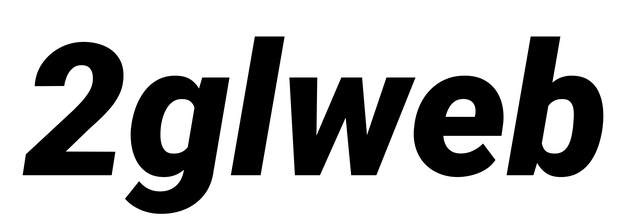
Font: Roboto-Italic_Black_Italic